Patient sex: M
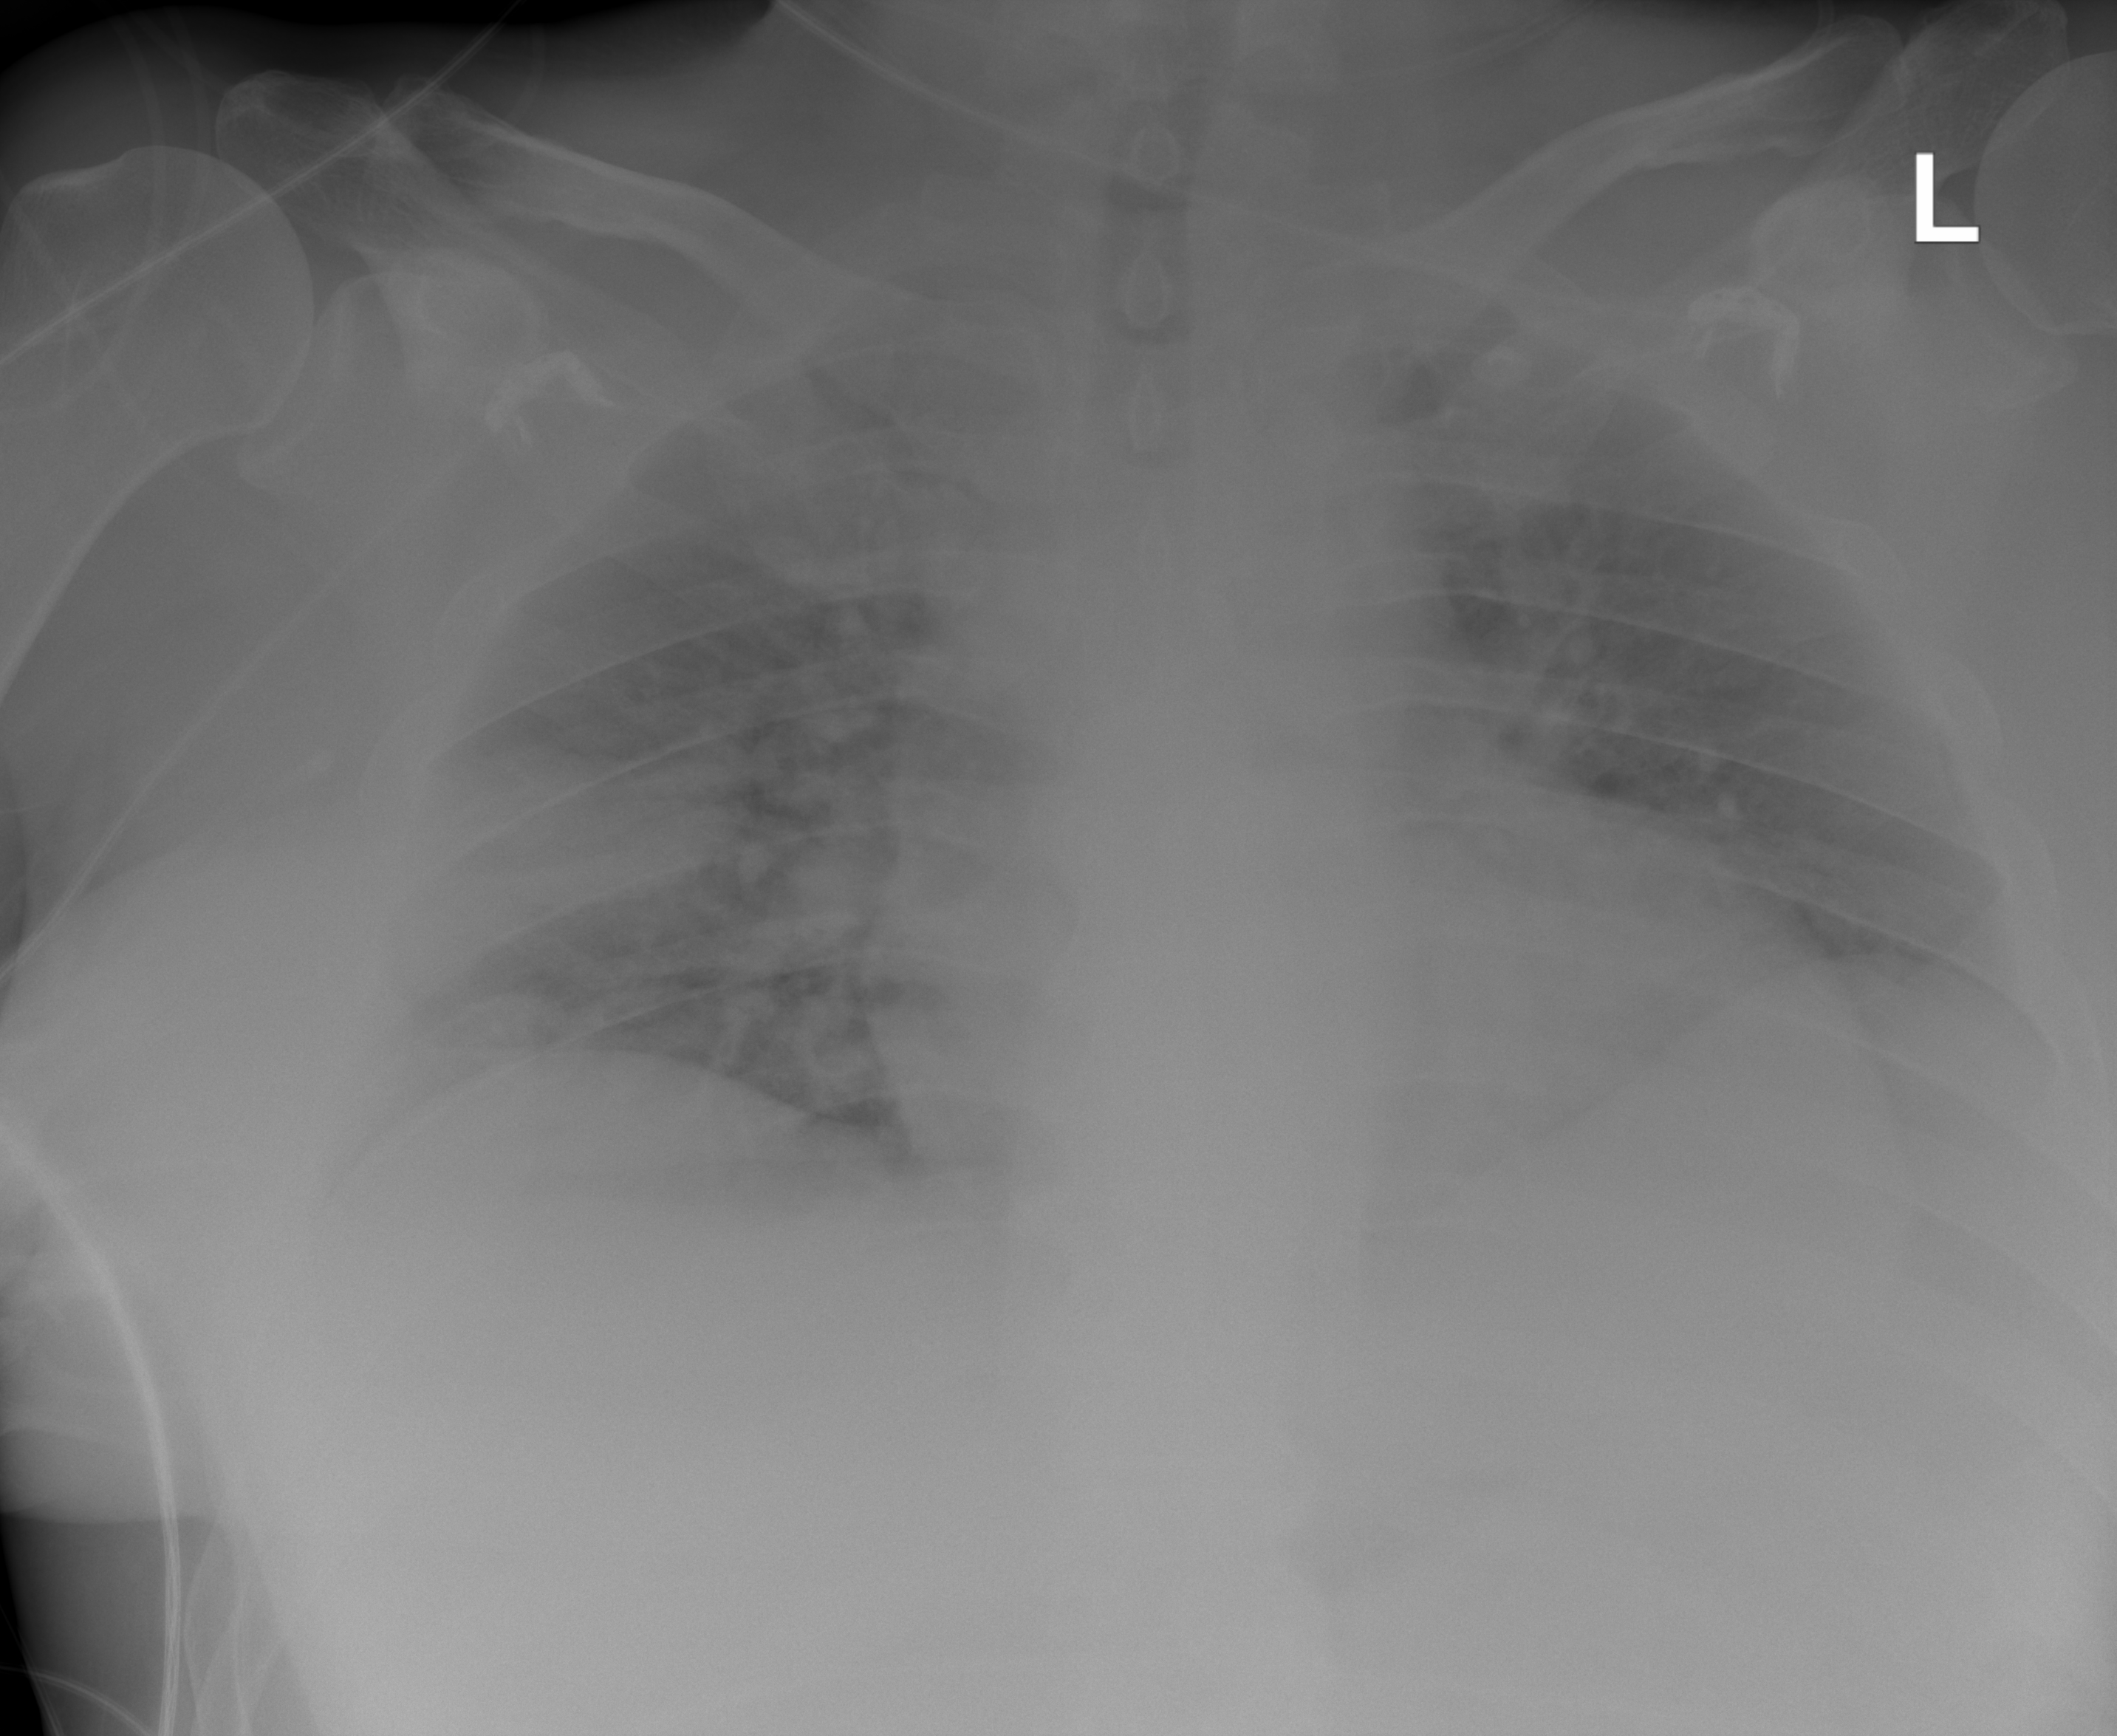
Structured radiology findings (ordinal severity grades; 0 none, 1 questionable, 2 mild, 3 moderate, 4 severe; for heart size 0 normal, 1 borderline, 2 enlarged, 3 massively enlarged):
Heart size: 2
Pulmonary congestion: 2
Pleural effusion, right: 0
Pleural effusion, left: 0
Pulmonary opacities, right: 0
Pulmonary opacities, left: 0
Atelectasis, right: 0
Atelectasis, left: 0